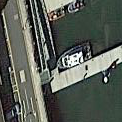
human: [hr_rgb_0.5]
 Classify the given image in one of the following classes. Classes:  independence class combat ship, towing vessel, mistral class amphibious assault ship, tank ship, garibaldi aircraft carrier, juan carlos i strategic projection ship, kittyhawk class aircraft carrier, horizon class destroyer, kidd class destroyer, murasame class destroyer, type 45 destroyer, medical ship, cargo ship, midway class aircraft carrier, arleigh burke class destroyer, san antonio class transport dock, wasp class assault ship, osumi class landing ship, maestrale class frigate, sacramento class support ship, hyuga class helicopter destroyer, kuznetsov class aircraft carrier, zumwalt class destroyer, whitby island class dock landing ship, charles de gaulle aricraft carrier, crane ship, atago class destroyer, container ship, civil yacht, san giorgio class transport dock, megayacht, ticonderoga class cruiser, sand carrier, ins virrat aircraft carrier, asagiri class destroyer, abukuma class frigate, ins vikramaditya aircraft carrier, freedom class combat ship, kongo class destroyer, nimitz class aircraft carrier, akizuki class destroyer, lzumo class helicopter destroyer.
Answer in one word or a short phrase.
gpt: Civil yacht